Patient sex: F
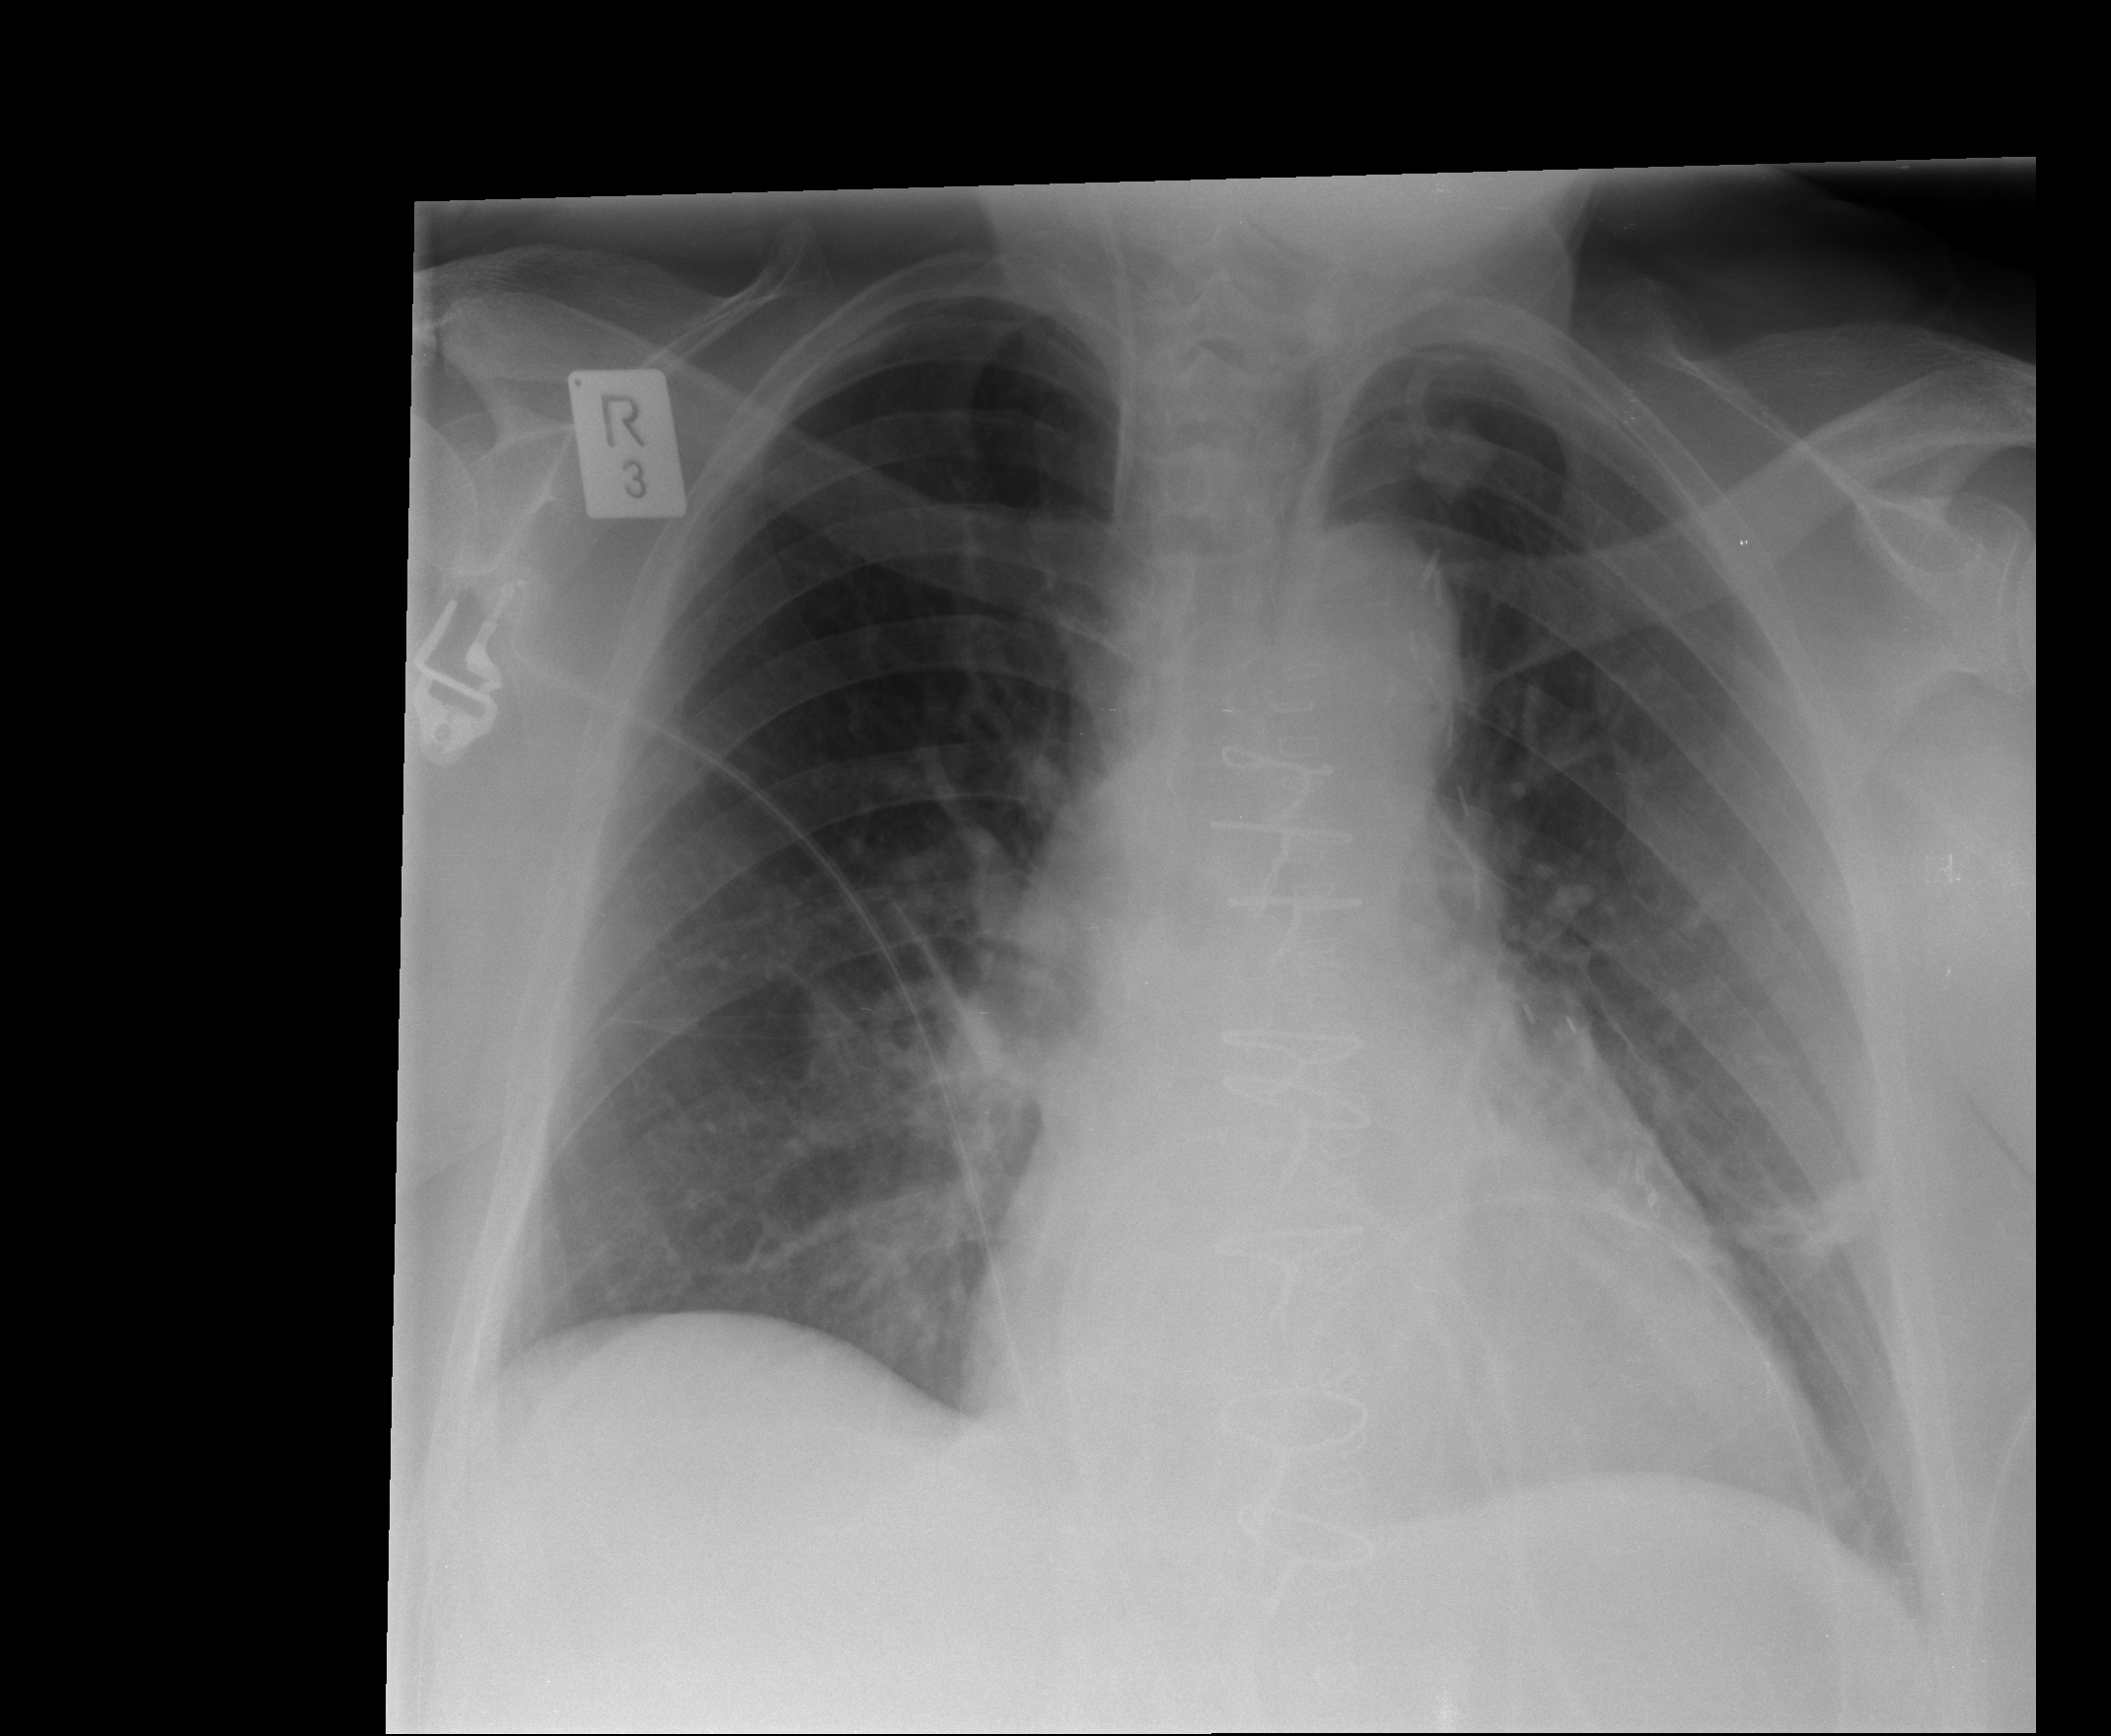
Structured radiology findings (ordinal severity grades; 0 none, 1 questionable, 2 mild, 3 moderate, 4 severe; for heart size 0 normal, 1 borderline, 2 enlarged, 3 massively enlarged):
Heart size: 2
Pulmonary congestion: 2
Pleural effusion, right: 0
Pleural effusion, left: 0
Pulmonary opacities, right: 0
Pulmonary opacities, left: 0
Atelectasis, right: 0
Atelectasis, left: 1